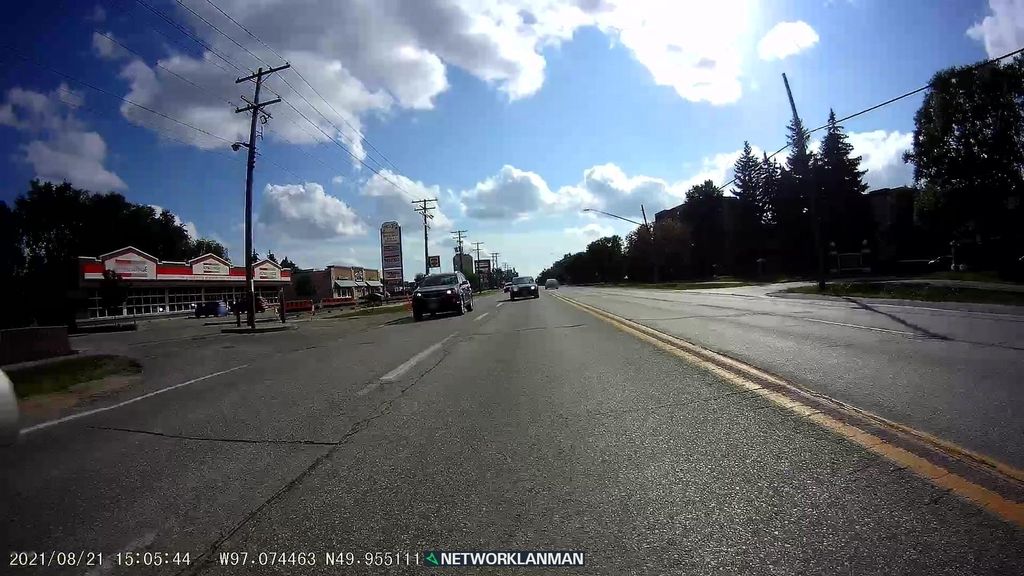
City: winnipeg